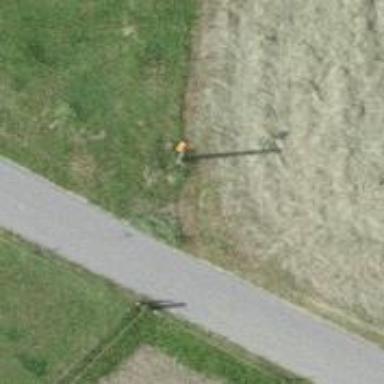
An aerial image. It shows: Pole with roof covering.